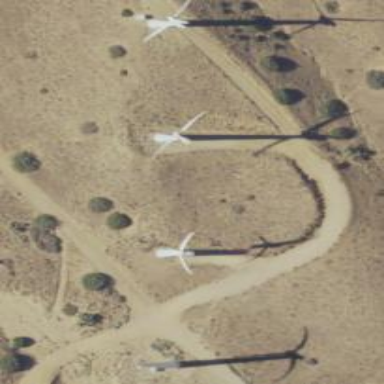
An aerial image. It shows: Wind generator powered by wind turbine.